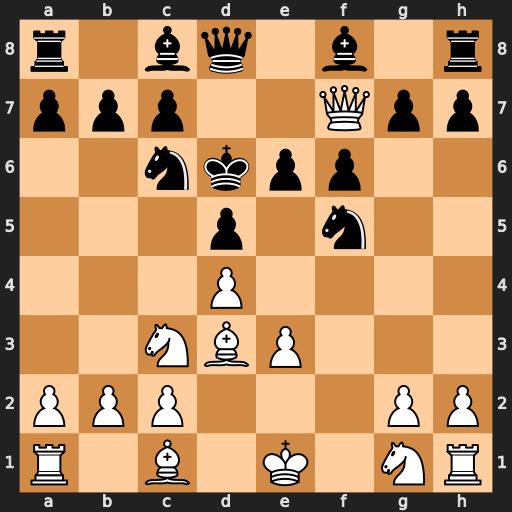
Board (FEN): r1bq1b1r/ppp2Qpp/2nkpp2/3p1n2/3P4/2NBP3/PPP3PP/R1B1K1NR
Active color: w
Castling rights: KQ
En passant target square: -
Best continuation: Nb5#